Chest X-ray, AP view. Patient: 40 years old, sex M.
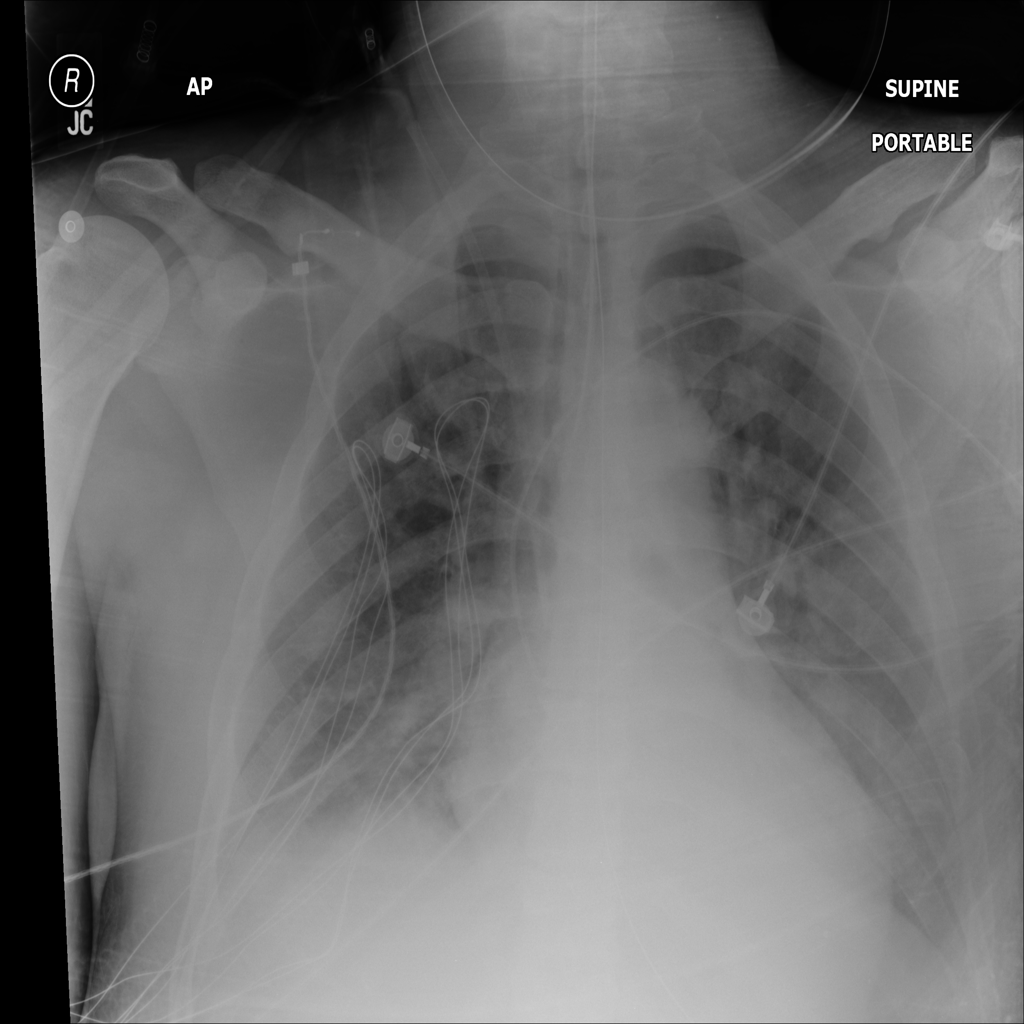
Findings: Cardiomegaly, Infiltration